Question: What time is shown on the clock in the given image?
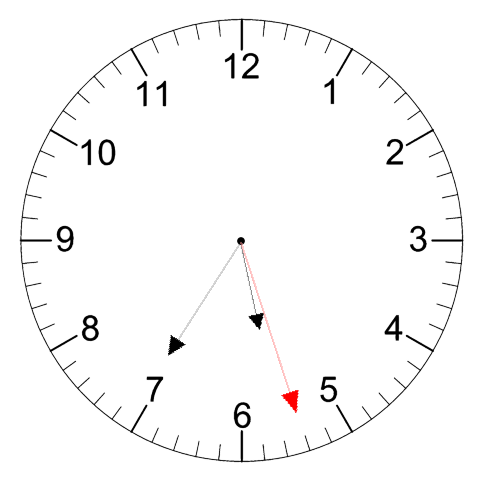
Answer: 05:35:27